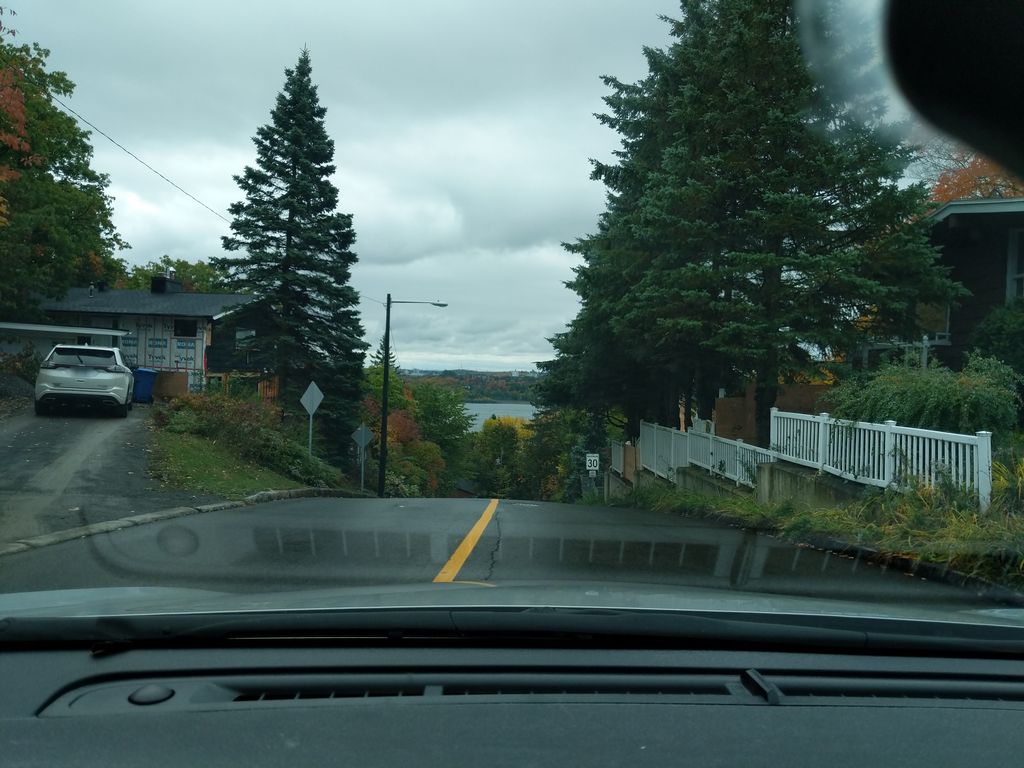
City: quebec_city